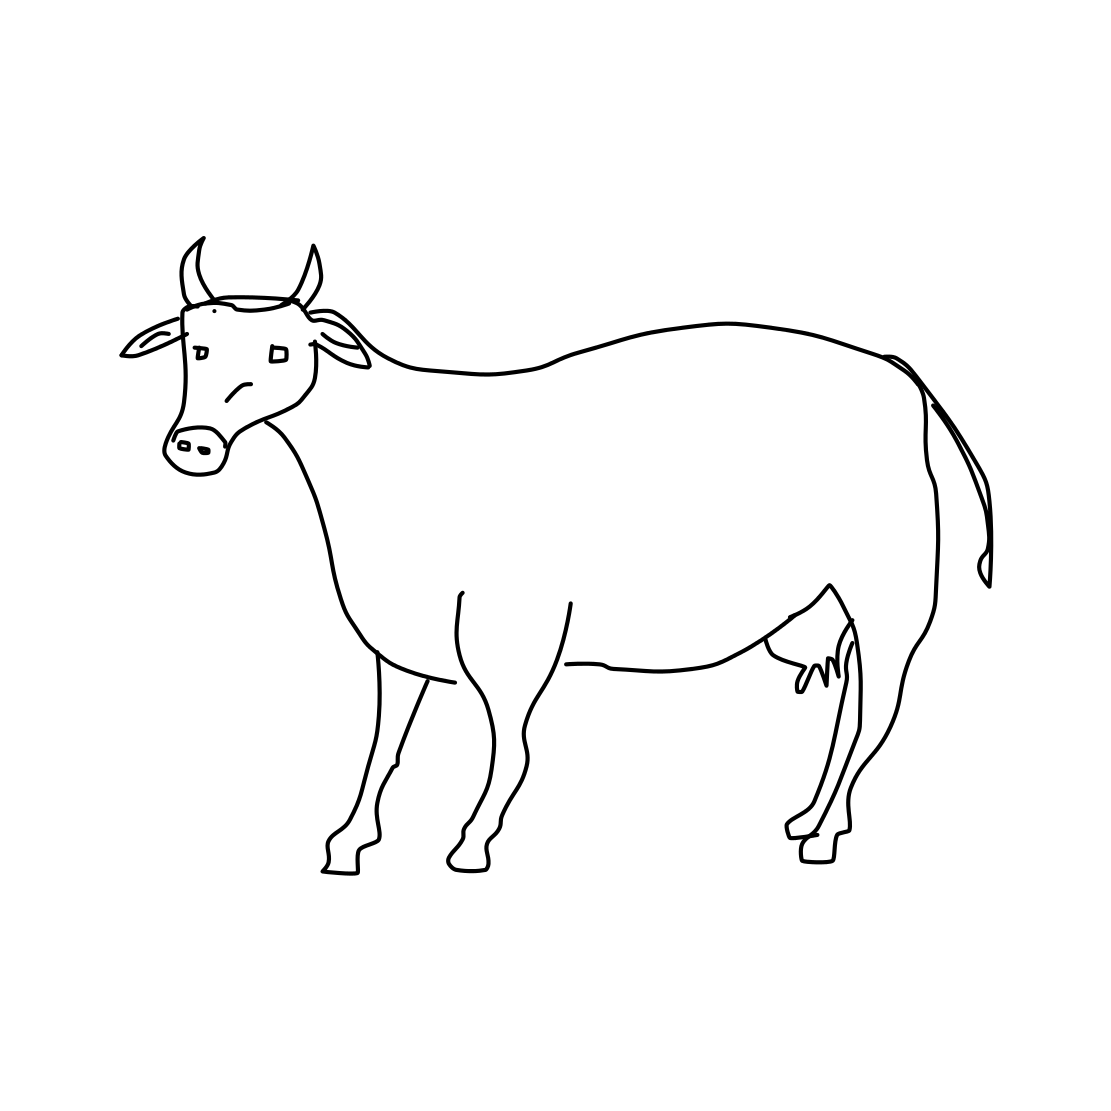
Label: cow